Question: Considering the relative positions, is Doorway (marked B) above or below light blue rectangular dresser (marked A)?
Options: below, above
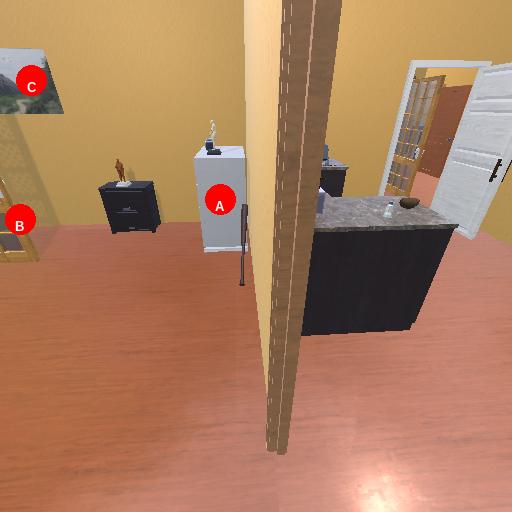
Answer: below